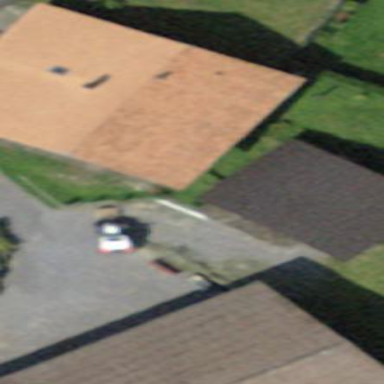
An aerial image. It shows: Rural barn.